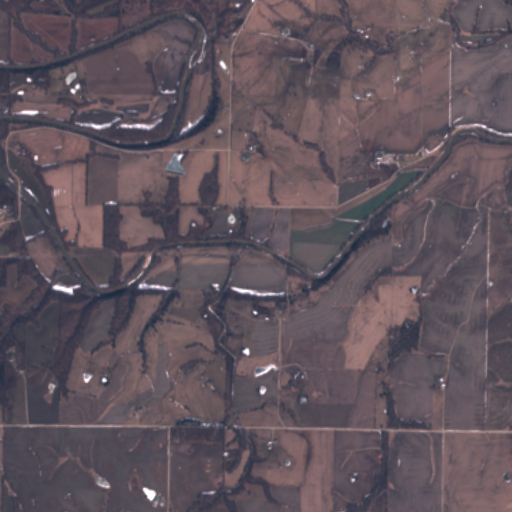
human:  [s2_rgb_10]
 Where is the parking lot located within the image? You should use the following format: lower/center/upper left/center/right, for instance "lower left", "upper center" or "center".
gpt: There is no parking lot in the image.